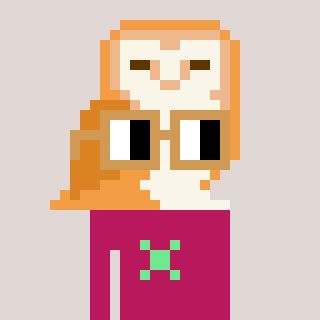
a pixel art character with square brown glasses, a owl-shaped head and a darkpink-colored body on a warm background